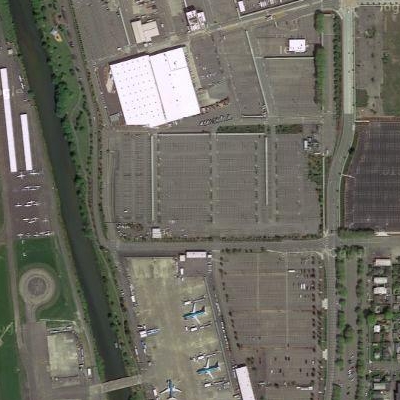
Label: gParking